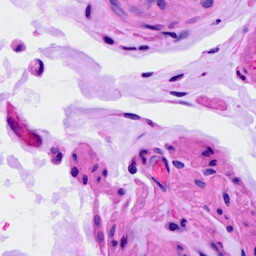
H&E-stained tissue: Ovarian